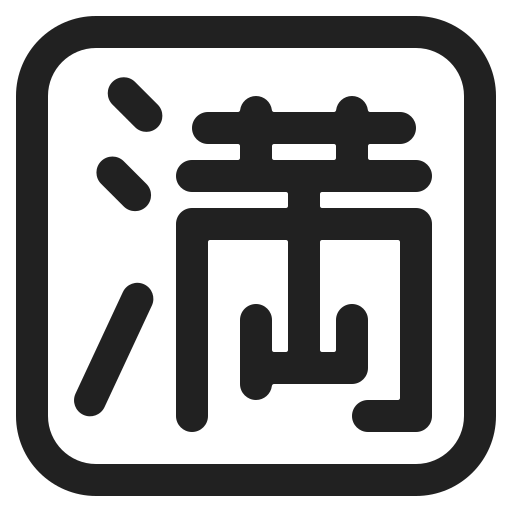
japanese no vacancy button high contrast